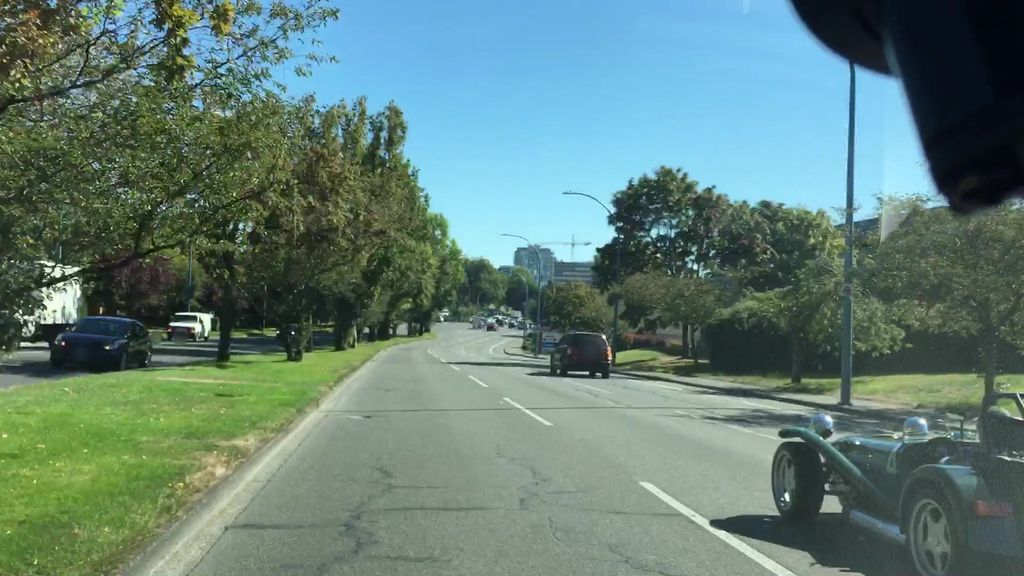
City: victoria